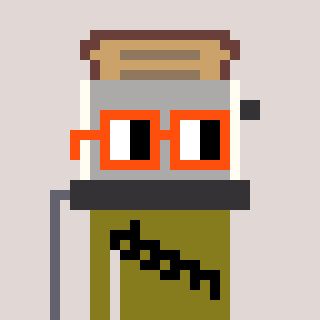
a pixel art character with square orange glasses, a toaster-shaped head and a gunk-colored body on a warm background